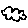
Label: cloud